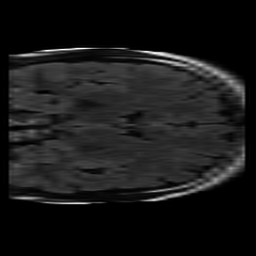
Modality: FLAIR
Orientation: coronal
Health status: ill
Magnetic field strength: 3 T